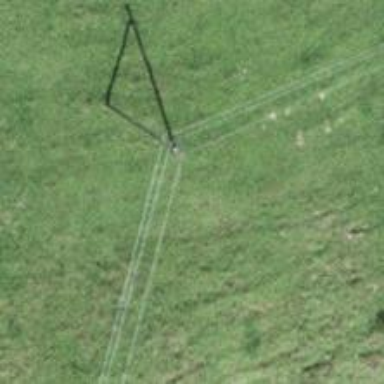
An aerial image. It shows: Minor power line.